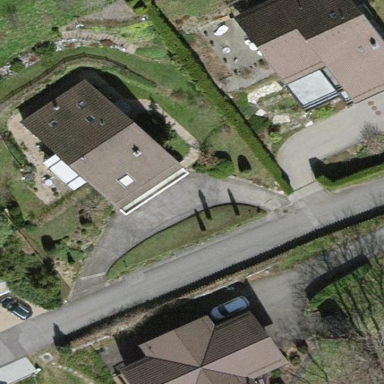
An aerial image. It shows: Simple and straightforward house.